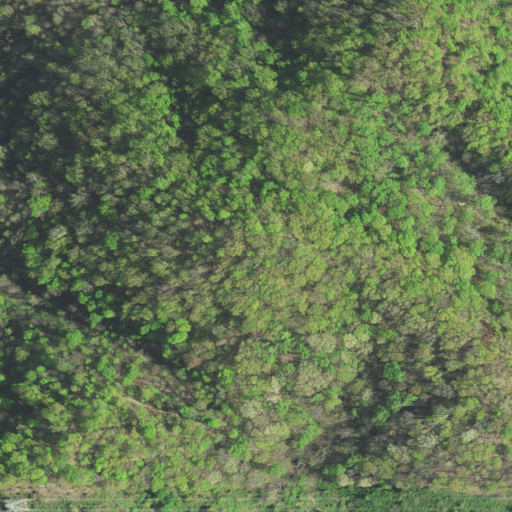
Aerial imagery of mountains in Virginia named Possum Knobs containing deciduous forest and pasture